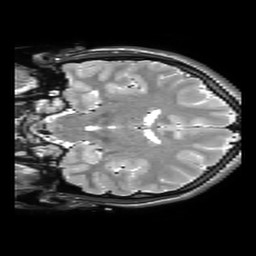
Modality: T2w
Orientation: coronal
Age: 25
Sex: male
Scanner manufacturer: philips
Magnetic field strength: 3 T
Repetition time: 3 s
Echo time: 0.08 s